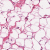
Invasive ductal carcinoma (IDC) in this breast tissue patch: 0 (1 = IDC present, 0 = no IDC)